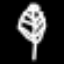
Label: leaf